Question:
I want to make a Tetris Game Project in iOS. But I am facing this problem in this picture. The Xcode occur this ERROR, I couldn't fix it. I used to think, a Shape class has 7 of different Shape subclasses and I divided them in 8 files included the Shape class, that may occur this ERROR. Then I put all of them in one file. However, It occur again.
Here is some of my codes:
'''
class Shape: Hashable, CustomStringConvertible{
let color: BlockColor
var blocks = Array<Block>()
var orientation: Orientation
var column: Int = 0
var row: Int = 0
// Mei Ge Kuai Zhong De Mei Ge Xiao Kuai De Wei Zhi
var blockColRowPositions: [Orientation: Array<(col: Int, row: Int)>]{
return [:]
}
// Mei Ge Kuai Zai Di Bu De Xing Zhuang
var bottomBlocksForOrientations: [Orientation: Array<Block>]{
return [:]
}
var bottomBlock: Array<Block>{
guard let bottomBlocks = bottomBlocksForOrientations[orientation] else{
return []
}
return bottomBlocks
}
var hashValue:Int{
return blocks.reduce(0) {$0.hashValue ^ $1.hashValue}
}
var description:String{
return "\(color) block facing \(orientation) : \(blocks[firstIndex]), \(blocks[secondIndex]), \(blocks[thirdIndex]), \(blocks[forthIndex])"
}
// ....
}
'''
'''
class O_Shape: Shape {
// Mei Ge Kuai Zhong De Mei Ge Xiao Kuai De Wei Zhi
override var blockColRowPositions: [Orientation: Array<(column: Int, row: Int)>] {
return [
Orientation.zero: [(0,0),(1,0),(0,1),(1,1)],
Orientation.twoQuater: [(0,0),(1,0),(0,1),(1,1)],
Orientation.fourQuater: [(0,0),(1,0),(0,1),(1,1)],
Orientation.sixQuater: [(0,0),(1,0),(0,1),(1,1)]
]
}
override var bottomBlocksForOrientations: [Orientation: Array<Block>] {
return[
Orientation.zero: [blocks[thirdIndex], blocks[forthIndex]],
Orientation.twoQuater: [blocks[thirdIndex], blocks[forthIndex]],
Orientation.fourQuater: [blocks[thirdIndex], blocks[forthIndex]],
Orientation.sixQuater: [blocks[thirdIndex], blocks[forthIndex]]
]
}
}
'''
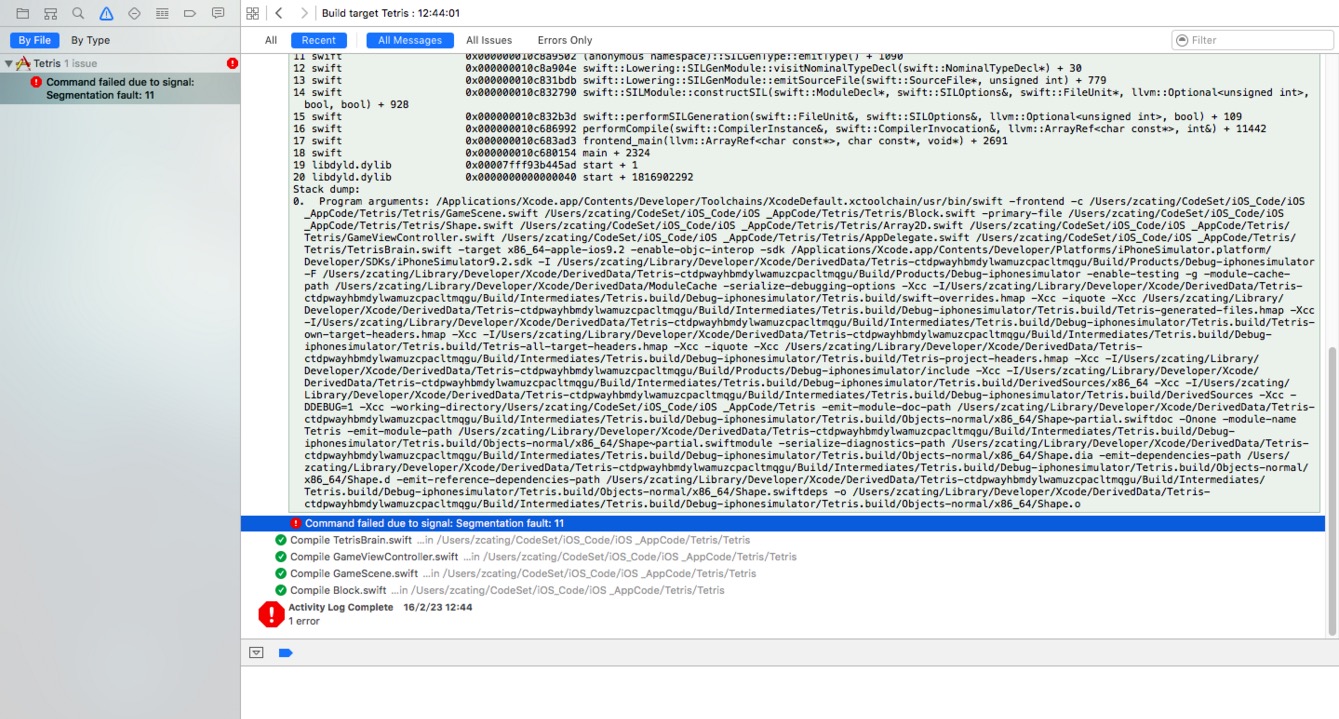
Answer: The picture suggests it is crashing during the compilation. This used to be a fairly common occurrence with Swift but is less so now.
The first thing you should o is make sure you are on the latest version of Xcode, which is 7.2.1.
If the compilation crash is still happening, you might be able to fix the problem by finding out which line of code causes the crash. I used to do this by commenting out the whole file and then uncommenting bits one by one until it causes the crash.
Then you need to find a way of rewriting the code so as to avoid the crash and you also need to send a bug report to Apple @ <URL>. It doesn't matter what code you throw at it, the compiler should not crash, if your code is wrong, it should produce an error message.